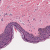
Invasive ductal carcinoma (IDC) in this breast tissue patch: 0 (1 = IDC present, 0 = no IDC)